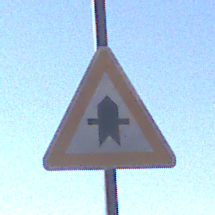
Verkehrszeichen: Vorfahrt
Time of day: MorningAfternoon
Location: Outdoor (Nature)
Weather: Clear
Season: NotSpecified
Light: Natural